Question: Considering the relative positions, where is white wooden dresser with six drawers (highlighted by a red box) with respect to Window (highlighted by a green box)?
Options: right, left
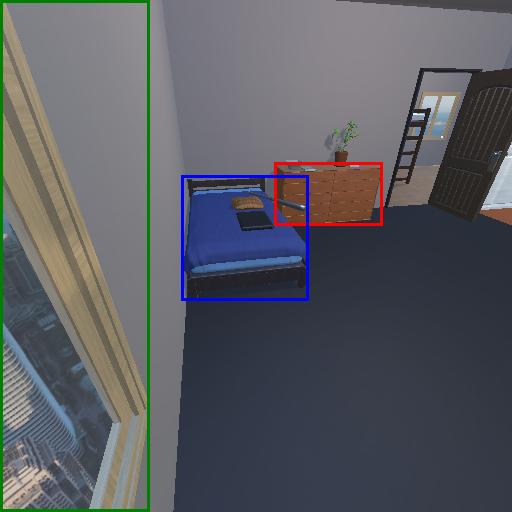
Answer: right